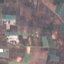
Land use / land cover: PermanentCrop